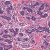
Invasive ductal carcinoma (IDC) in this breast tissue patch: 0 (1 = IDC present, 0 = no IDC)